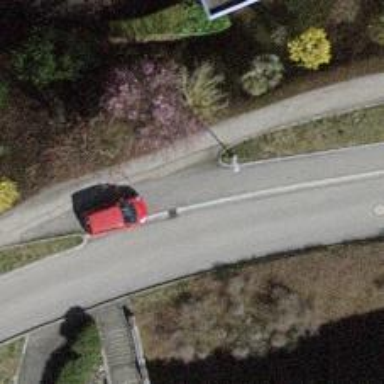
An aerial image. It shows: Asphalt sidewalk along the footway.